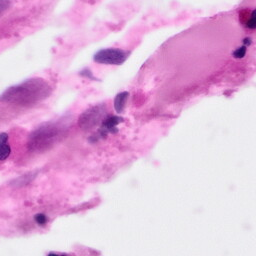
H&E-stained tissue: Pancreatic